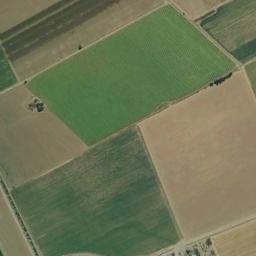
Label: rectangular_farmland